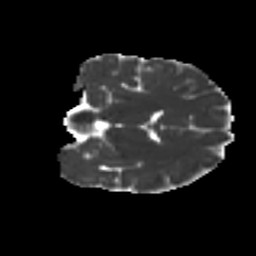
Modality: MD
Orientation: coronal
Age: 39
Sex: female
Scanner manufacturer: ge
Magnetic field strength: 3 T
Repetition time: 7.8 s
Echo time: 0.0609 s